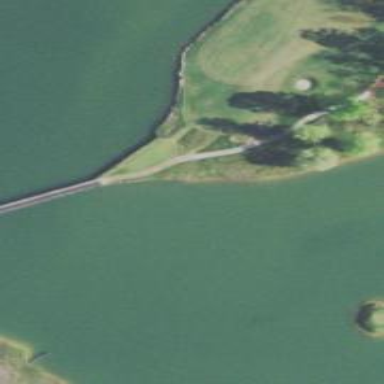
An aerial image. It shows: Service road designated as golf cart path.